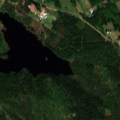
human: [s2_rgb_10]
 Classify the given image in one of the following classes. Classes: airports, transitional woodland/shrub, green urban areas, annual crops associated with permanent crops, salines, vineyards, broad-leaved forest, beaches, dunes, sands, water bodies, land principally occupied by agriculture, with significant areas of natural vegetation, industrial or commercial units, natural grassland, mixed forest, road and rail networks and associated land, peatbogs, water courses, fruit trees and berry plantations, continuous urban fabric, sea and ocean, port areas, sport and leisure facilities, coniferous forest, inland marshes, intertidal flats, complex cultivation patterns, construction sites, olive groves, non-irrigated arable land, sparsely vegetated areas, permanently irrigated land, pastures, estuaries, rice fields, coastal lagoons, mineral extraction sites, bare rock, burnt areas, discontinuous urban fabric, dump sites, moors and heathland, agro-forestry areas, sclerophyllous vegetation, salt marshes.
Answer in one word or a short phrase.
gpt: coniferous forest, mixed forest, transitional woodland/shrub, water bodies